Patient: sex M, age 54
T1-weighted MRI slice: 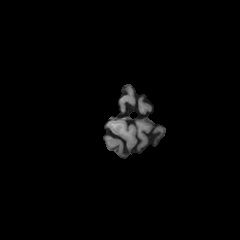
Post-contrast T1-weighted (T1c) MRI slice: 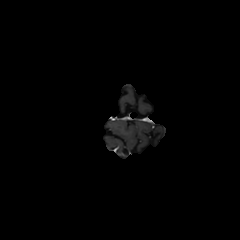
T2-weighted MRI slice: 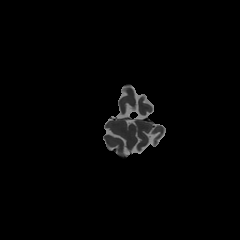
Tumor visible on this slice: no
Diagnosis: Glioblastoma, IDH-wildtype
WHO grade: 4